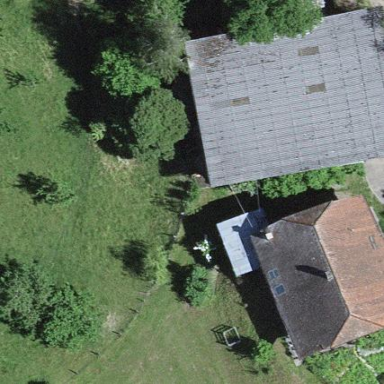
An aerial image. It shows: Rural barn.